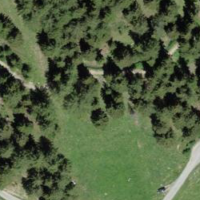
EUNIS habitat code: 43
Species observed at this site:
Pimpinella major
Carabus auronitens